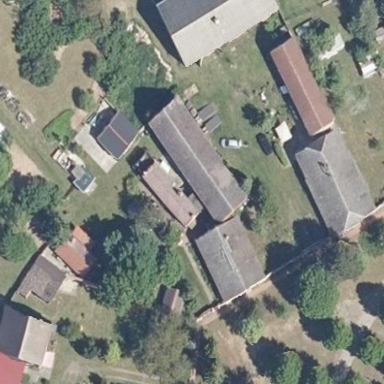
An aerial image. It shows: Building with gabled roof.